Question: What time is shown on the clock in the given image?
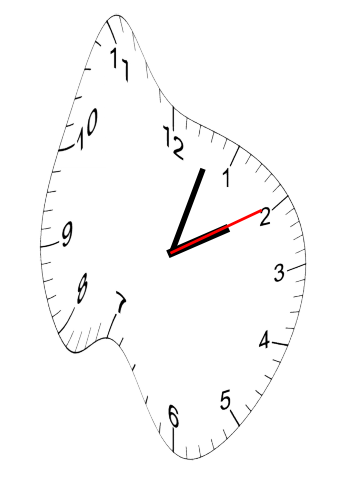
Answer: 02:03:10